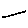
Label: line